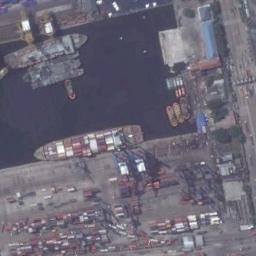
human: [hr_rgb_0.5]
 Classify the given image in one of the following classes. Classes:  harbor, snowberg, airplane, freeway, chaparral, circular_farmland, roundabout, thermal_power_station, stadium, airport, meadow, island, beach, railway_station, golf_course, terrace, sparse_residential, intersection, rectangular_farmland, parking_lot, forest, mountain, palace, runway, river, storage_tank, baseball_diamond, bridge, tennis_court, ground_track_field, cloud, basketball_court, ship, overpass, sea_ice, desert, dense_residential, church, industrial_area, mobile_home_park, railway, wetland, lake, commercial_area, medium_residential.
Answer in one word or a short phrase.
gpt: ship